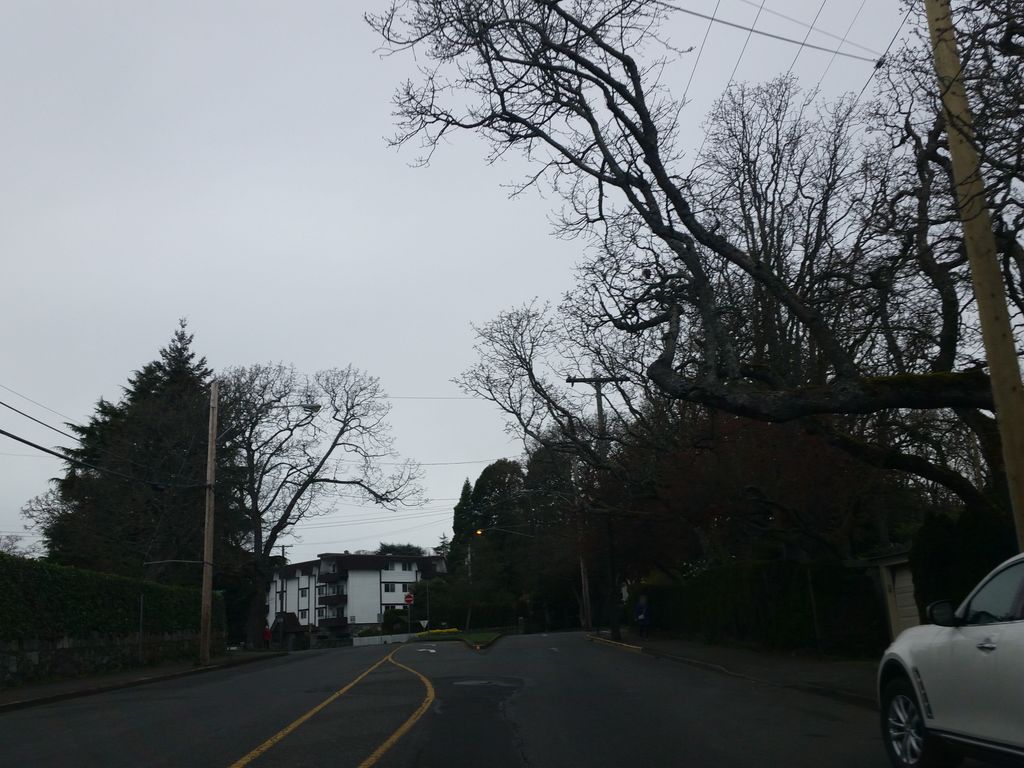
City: victoria